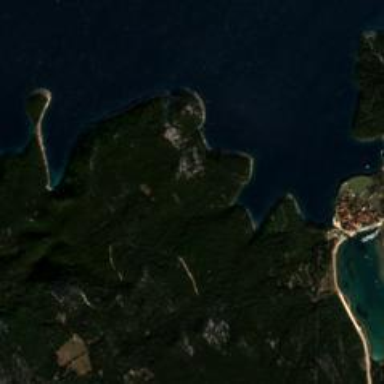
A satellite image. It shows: Beautiful bay with natural surroundings.